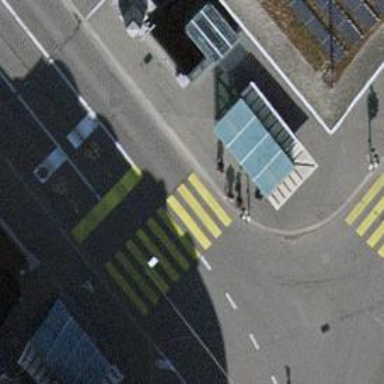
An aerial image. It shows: Subway station with railway halt for public transport.